Interaction volume radius: 5 \u00c5
Interaction volume height: 20 \u00c5
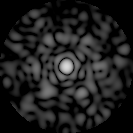
Disorder parameter: 0.7746